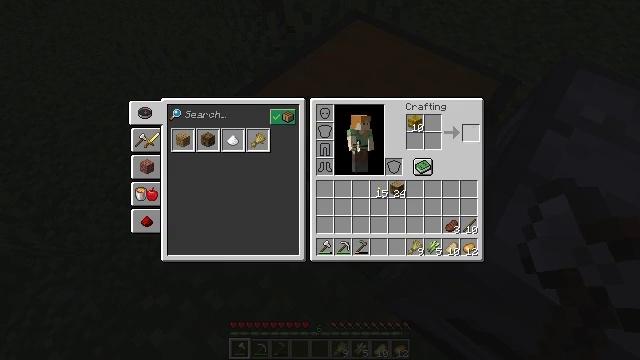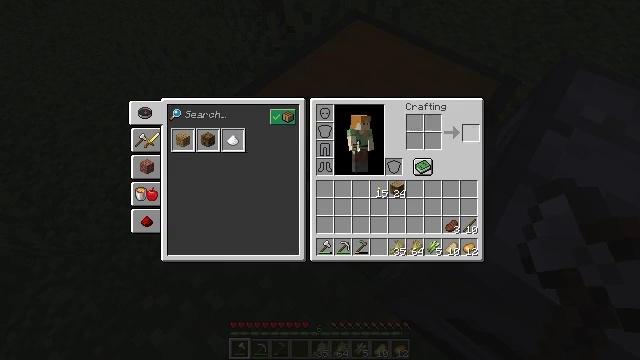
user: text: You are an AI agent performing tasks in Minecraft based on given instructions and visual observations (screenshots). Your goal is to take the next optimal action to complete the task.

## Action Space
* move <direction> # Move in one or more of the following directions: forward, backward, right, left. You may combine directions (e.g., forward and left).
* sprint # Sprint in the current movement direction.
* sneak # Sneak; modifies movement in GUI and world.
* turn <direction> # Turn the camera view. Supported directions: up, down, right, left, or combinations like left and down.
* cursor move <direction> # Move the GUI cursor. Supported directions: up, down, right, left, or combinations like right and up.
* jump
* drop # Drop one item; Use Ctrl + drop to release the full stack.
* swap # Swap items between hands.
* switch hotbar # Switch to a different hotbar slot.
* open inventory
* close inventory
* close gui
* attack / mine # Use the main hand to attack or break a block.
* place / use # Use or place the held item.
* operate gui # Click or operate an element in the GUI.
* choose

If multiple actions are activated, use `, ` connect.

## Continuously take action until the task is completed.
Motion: motion action
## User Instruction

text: Craft wheat using appropriate materials.
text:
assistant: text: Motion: sneak
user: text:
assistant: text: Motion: sneak